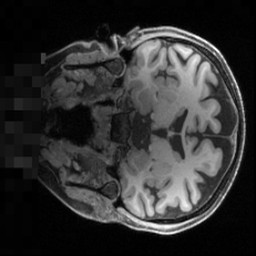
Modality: T1w
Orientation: coronal
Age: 26
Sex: female
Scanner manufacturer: siemens
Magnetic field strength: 3 T
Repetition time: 2.55 s